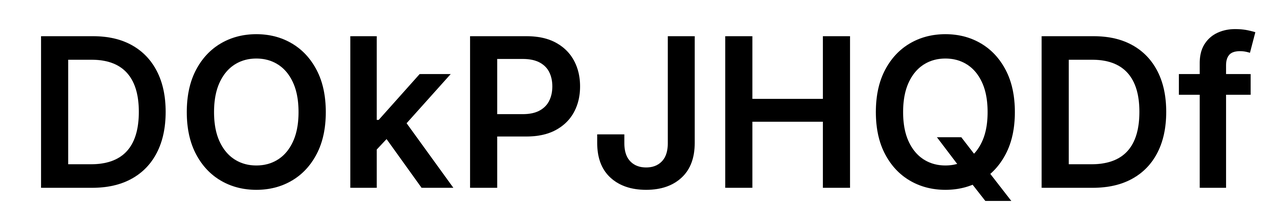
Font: Inter_SemiBold